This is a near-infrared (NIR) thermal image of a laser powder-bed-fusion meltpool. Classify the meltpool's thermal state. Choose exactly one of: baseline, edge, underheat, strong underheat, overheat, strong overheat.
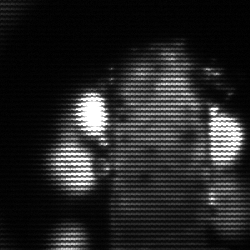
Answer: strong underheat